Aerial crown-view tile of a tropical tree (Barro Colorado Island, Panama), acquired 20250124:
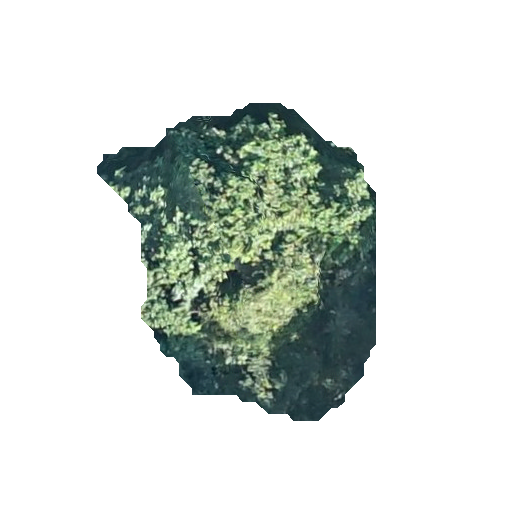
Species: Hieronyma alchorneoides
GBIF accepted scientific name: Hieronyma alchorneoides
Crown area: 93.111 m²